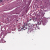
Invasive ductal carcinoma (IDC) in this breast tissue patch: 0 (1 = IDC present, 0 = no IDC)